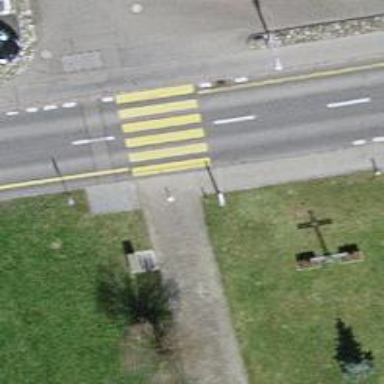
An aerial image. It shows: Uncontrolled zebra crossing with zebra markings.